Question: <URL>
'parse_og'
'data''lxml.etree.HTML( data )'<URL>
> Edit 6: Turns out this is a bug with lxml version 2.7.8 and below (at
least). <URL>
I don't know how to debug this weird problem I'm having.
The below code runs fine for about five minutes, when the RAM is suddenly completely filled up (from 200MB to 1700MB during the 100% period - then when memory is full, it goes into blue wait state).
It's due to the code below, specifically the first two lines. That's for sure. But what is going on? What could possibly explain this behaviour?
'''
def parse_og(self, data):
""" lxml parsing to the bone! """
try:
tree = etree.HTML( data ) # << break occurs on this line >>
m = tree.xpath("//meta[@property]")
#for i in m:
# y = i.attrib['property']
# x = i.attrib['content']
# # self.rj[y] = x # commented out in this example because code fails anyway
tree = ''
m = ''
x = ''
y = ''
i = ''
del tree
del m
del x
del y
del i
except Exception:
print 'lxml error: ', sys.exc_info()[1:3]
print len(data)
pass
'''

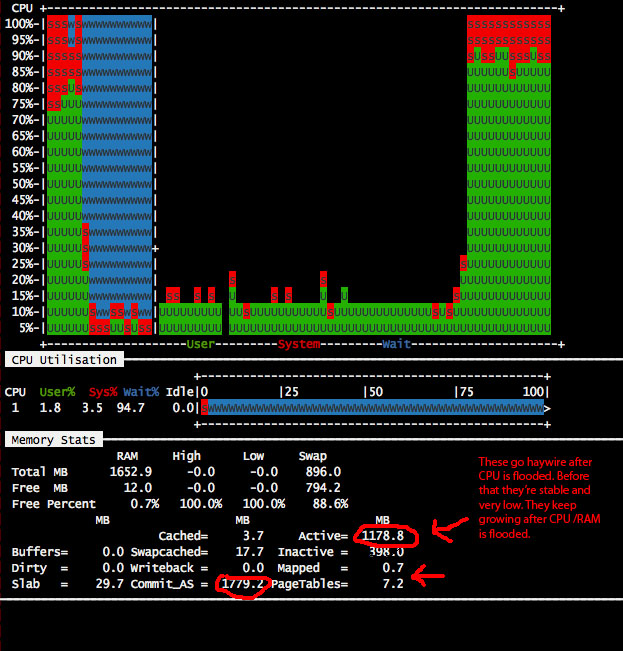
Answer: You can try <URL>. Probably there is a bug in Python interpreter or in lxml library and it is hard to find it without extra tools.
You can interrupt your script running under gdb when CPU usage goes to 100% and look at stack trace. It will probably help to understand what's going on inside script.